В торце теплоизолированного цилиндра с поршнем установлен клапан (см. рис), перекрывающий небольшое отверстие, который открывается и начинает пропускать воздух снаружи в цилиндр при перепаде давлений $\Delta{p}=\displaystyle\frac{p_0}{3}$($p_0$ — атмосферное давление). Воздух из цилиндра наружу клапан не пропускает. В начальный момент времени поршень прижат к торцу цилиндра, воздуха внутри нет.  В первом случае цилиндр заполняют воздухом до объема $V_0$, медленно перемещая поршень, после чего останавливают, а затем освобождают поршень.
Определите температуру воздуха в цилиндре $T_1$ в момент остановки поршня при объеме $V_0$, а также после освобождения поршня и прекращения его движения $T_2$. Во втором случае поршень резко перемещают в положение, при котором объем под поршнем равен $V_0$, так что воздух не успевает проникнуть через клапан в цилиндр. В этом положении поршень фиксируют, дожидаются заполнения цилиндра воздухом, и так же, как в первом случае, освобождают поршень.
Определите и для этого случая температуру воздуха в цилиндре $T'_1$ после остановки поршня и заполнения цилиндра воздухом, и температуру $T'_2$ после освобождения поршня и прекращения его движения. Считайте, что процесс заполнения цилиндра воздухом происходит квазистатически, клапан закрывается мгновенно после того, как разность давлений оказывается меньше пороговой. Снаружи цилиндра воздух при атмосферном давлении и температуре $T_0$. Трением поршня о стенки, массой поршня, а также теплообменом воздуха с поршнем и стенками цилиндра можно пренебречь. Воздух можно считать двухатомным идеальным газом. После отпускания поршня клапан всё время остается закрытым.
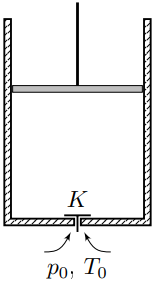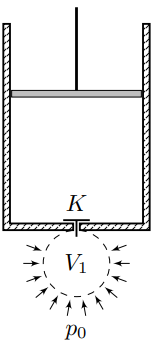
Определите температуру воздуха в цилиндре $T_1$ в момент остановки поршня при объеме $V_0$, а также после освобождения поршня и прекращения его движения $T_2$.
Решение: Внутри воздух находится при давлении $p_0-\Delta{p}$. Закон сохранения энергии для этой порции учетом работы сил атмосферного давления $A_{внеш1}=p_0V_1$ и работы газа внутри цилиндра при перемещении поршня $A_{газ1}=(p_0-\Delta{p})V_0$ выглядит так: $$\frac{5p_0V_1}{2}+p_0V_1-(p_0-\Delta{p})V_0=\frac{5(p_0-\Delta{p})V_0}{2}{.} $$ Отсюда: $$V_1=\frac{p_0-\Delta{p}}{p_0}V_0=\frac{2V_0}{3}{.} $$ Из уравнения состояния можно определить температуру воздуха внутри цилиндра $T_1$: $$\frac{p_0V_1}{T_0}=\frac{(p_0-\Delta{p})V_0}{T_1}{,} $$ откуда Итак, температура воздуха в цилиндре после заполнения равна $T_0$. После освобождения поршня он совершает колебания, которые затухают из-за вязкого трения в газе. Пусть после остановки поршня объём воздуха под ним равен $V_0-\Delta{V}_1$. Работа внешнего давления над поршнем равна $p_0\Delta{V}_1$. Закон сохранения энергии: $$\frac{5(p_0-\Delta{p})V_0}{2}+p_0\Delta{V}_1=\frac{5p_0(V_0-\Delta{V}_1)}{2}{.} $$ Отсюда: $$\Delta{V}_1=\frac{5\Delta{p}}{7p_0}V_0=\frac{5V_0}{21}{.} $$ Из уравнения состояния $$\frac{(p_0-\Delta{p})V_0}{T_1}=\frac{p_0(V_0-\Delta{V}_1)}{T_2}{.} $$ Отсюда:
Ответ: $$T_1=T_0{.} $$  Итак, температура воздуха в цилиндре после заполнения равна $T_0$. После освобождения поршня он совершает колебания, которые затухают из-за вязкого трения в газе. Пусть после остановки поршня объём воздуха под ним равен $V_0-\Delta{V}_1$. Работа внешнего давления над поршнем равна $p_0\Delta{V}_1$. Закон сохранения энергии: $$\frac{5(p_0-\Delta{p})V_0}{2}+p_0\Delta{V}_1=\frac{5p_0(V_0-\Delta{V}_1)}{2}{.} $$ Отсюда: $$\Delta{V}_1=\frac{5\Delta{p}}{7p_0}V_0=\frac{5V_0}{21}{.} $$ Из уравнения состояния $$\frac{(p_0-\Delta{p})V_0}{T_1}=\frac{p_0(V_0-\Delta{V}_1)}{T_2}{.} $$ Отсюда:
Ответ: $$T_2=\frac{8T_0}{7}{.} $$

Определите и для этого случая температуру воздуха в цилиндре $T'_1$ после остановки поршня и заполнения цилиндра воздухом, и температуру $T'_2$ после освобождения поршня и прекращения его движения.
Решение: Отличие от первого случая состоит в том, что воздуха в цилиндре в процессе перемещения поршня нет и работа газа над поршнем $A_\text{газ2}$ равна нулю. Закон сохранения энергии $$\frac{5p_0V_2}{2}+p_0V_2=\frac{5(p_0-\Delta{p})V_0}{2}{,} $$ откуда: $$V_2=\frac{5(p_0-\Delta{p})}{7p_0}V_0=\frac{10V_0}{21}{.} $$ Здесь $V_2$ – объем порции газа, переходящий снаружи в цилиндр, при $p_0$ и $T_0$. При использовании уравнения состояния получим $$T_1'=\frac{(p_0-\Delta{p})V_0T_0}{p_0V_2}{,} $$ или: После освобождения поршня аналогично первому случаю $$\Delta{V}_2=\frac{5\Delta{p}}{7p_0}=\frac{5p_0}{21}{.} $$ Уравнение состояния дает: $$T_2'=\frac{8T_1'}{7}{,} $$ откуда:
Ответ: $$T_1'=\frac{7T_0}{5}{.} $$  После освобождения поршня аналогично первому случаю $$\Delta{V}_2=\frac{5\Delta{p}}{7p_0}=\frac{5p_0}{21}{.} $$ Уравнение состояния дает: $$T_2'=\frac{8T_1'}{7}{,} $$ откуда:
Ответ: $$T_2'=\frac{8T_0}{5} $$
Темы:
T, ЗСЭ, Термодинамика, Всероссийские, Первое начало термодинамики